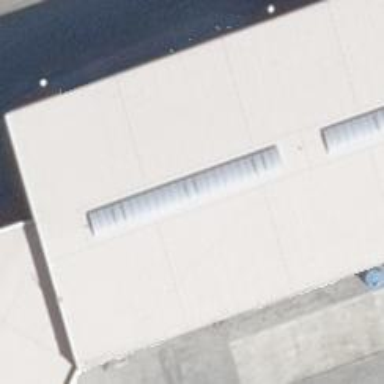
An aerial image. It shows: Warehouse.